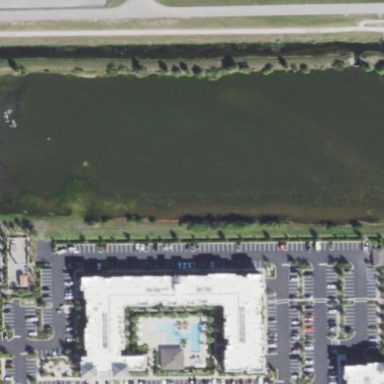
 creating natural and serene environment."